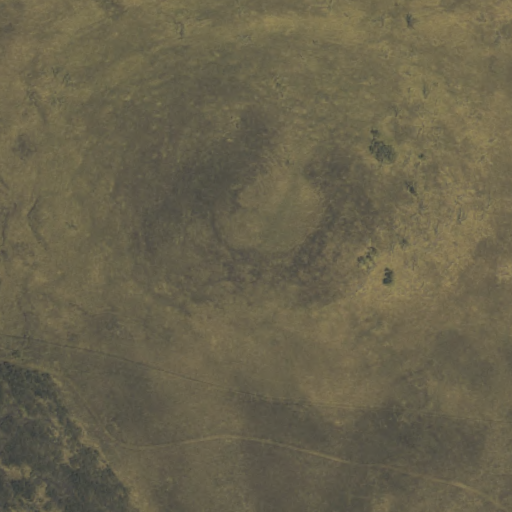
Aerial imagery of mountain in Hawaii named Apakuie containing only unknown